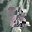
Label: 8